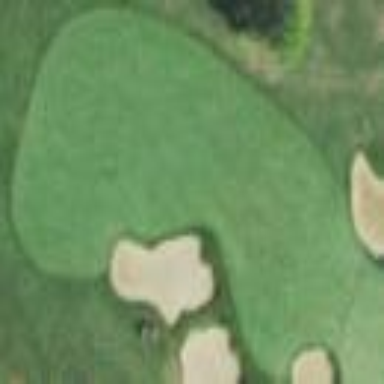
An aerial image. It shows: Golf fairway surrounded by grass.